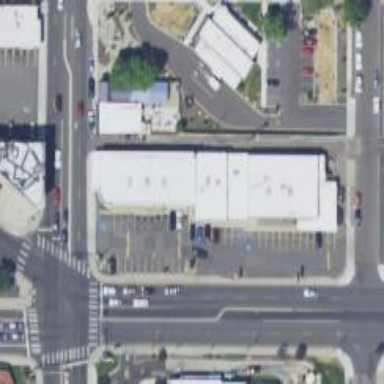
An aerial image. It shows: Convenience shop.